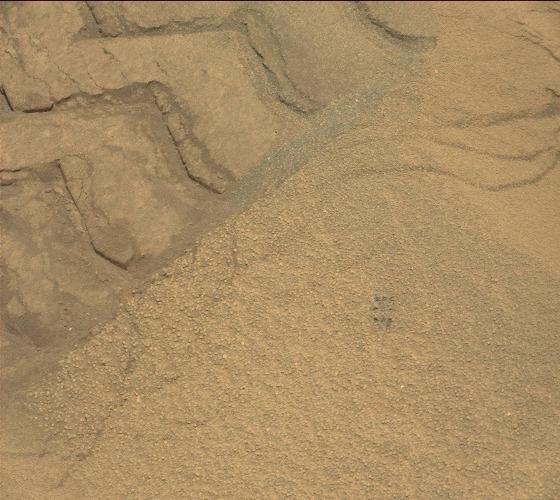
Terrain classes present: Gravel / Sand / Soil, Track